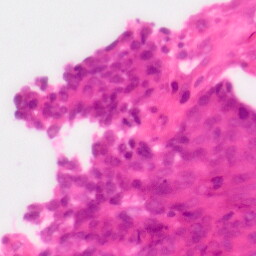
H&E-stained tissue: Colon